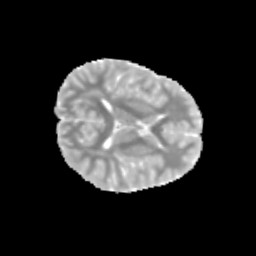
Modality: MD
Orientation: axial
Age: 10
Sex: male
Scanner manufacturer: siemens
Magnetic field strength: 3 T
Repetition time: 3.8 s
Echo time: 0.07 s